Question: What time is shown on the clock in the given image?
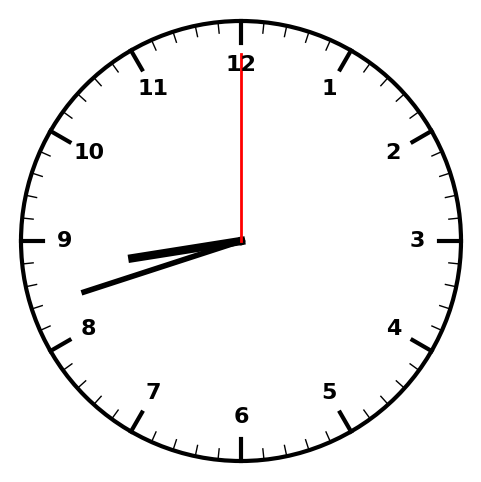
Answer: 08:42:00